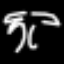
Label: palm tree